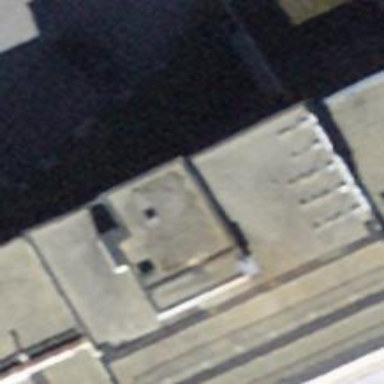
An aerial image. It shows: Hotel with flat roof.